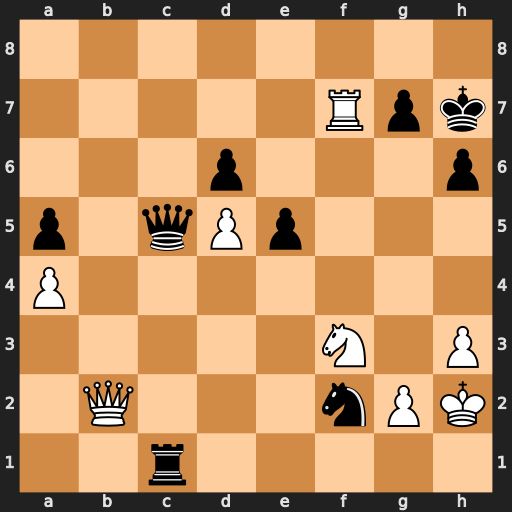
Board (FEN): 8/5Rpk/3p3p/p1qPp3/P7/5N1P/1Q3nPK/2r5
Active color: w
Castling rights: -
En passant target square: -
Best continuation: Qb7 Rh1+ Kg3 Ne4+ Kg4 Nf6+ Rxf6 Qb4+ Qxb4